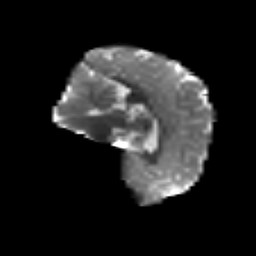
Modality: T2w
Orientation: sagittal
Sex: female
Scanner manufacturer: siemens
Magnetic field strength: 3 T
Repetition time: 5 s
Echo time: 0.071 s